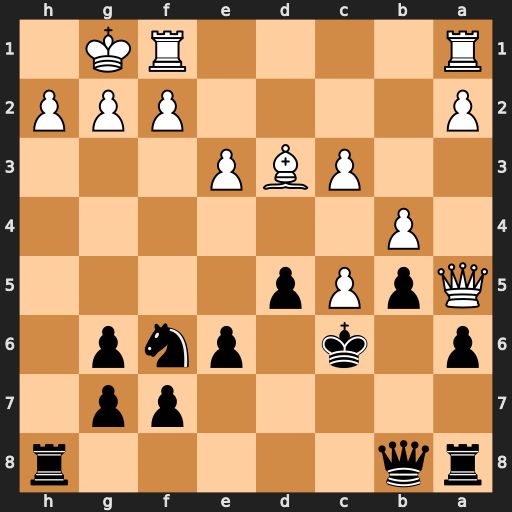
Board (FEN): rq5r/5pp1/p1k1pnp1/QpPp4/1P6/2PBP3/P4PPP/R4RK1
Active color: b
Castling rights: -
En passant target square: -
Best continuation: Qxh2#